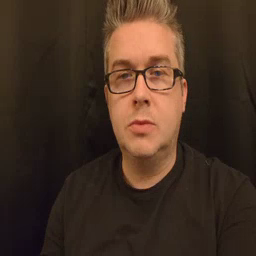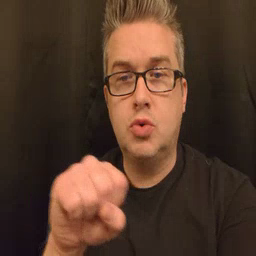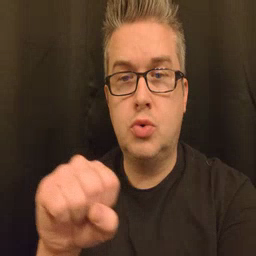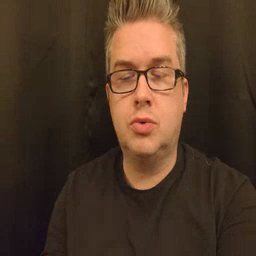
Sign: shoe